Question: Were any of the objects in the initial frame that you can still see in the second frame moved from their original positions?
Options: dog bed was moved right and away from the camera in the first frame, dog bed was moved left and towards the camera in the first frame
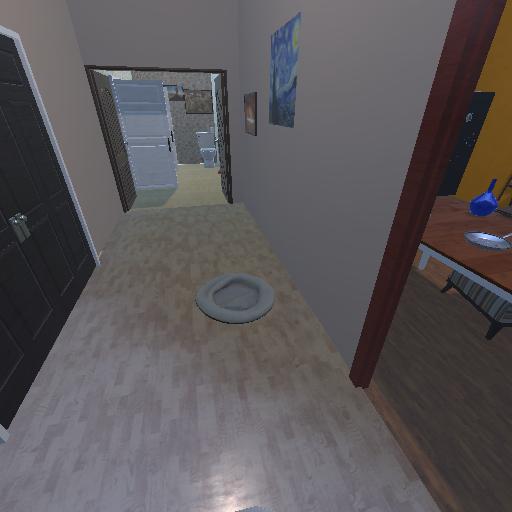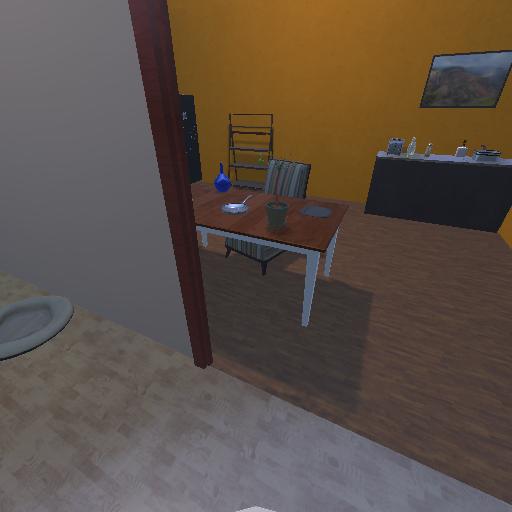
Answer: dog bed was moved right and away from the camera in the first frame